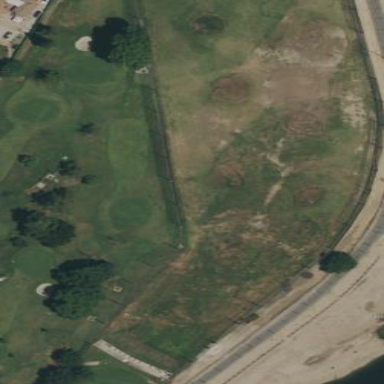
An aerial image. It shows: Driving range for golf practice.